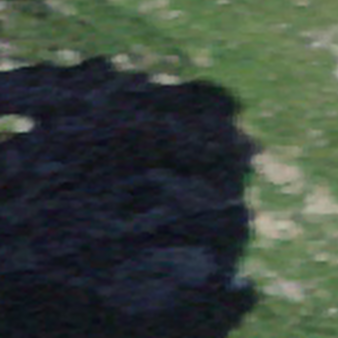
Label: other